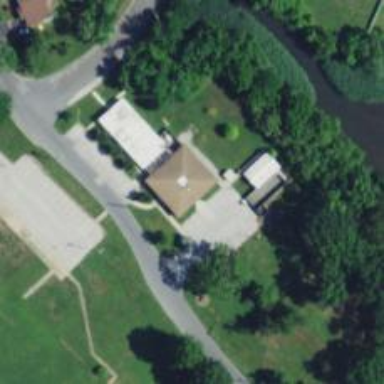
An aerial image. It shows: Veterinary facility.